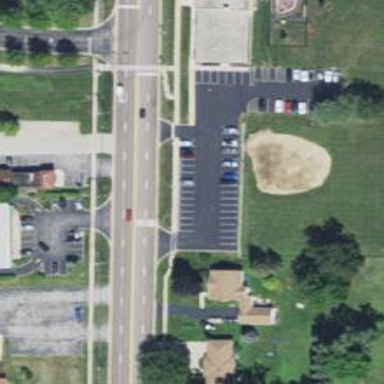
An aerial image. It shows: Footway with asphalt surface and crossing.